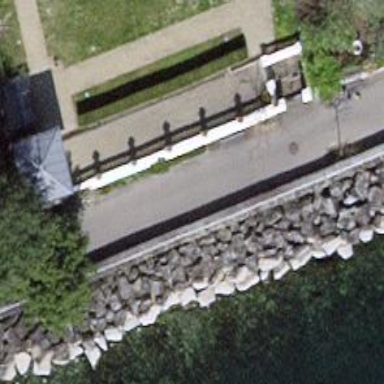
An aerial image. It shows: Bench.